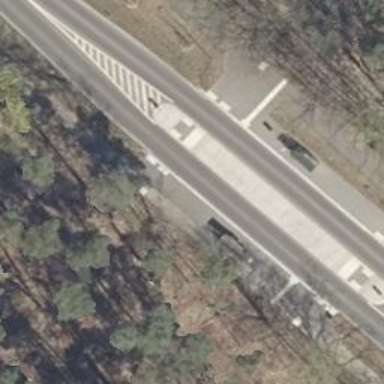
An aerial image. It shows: Secondary road with asphalt surface. There are separate sidewalks on both sides.